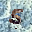
Label: 5